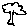
Label: tree